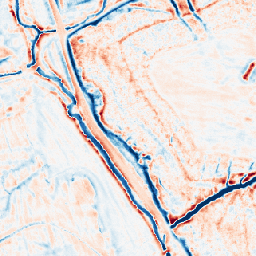
Category: edge_preserving
Decomposition family: bilateral
Decomposition parameters: d: 15
sigma_color: 25
sigma_space: 75
Upsampling method: area
Upsampling parameters: scale: 8
Upsampling scale: 8